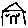
Label: house